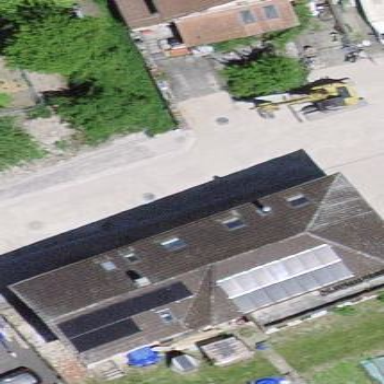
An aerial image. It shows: Farm building.